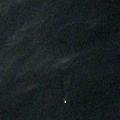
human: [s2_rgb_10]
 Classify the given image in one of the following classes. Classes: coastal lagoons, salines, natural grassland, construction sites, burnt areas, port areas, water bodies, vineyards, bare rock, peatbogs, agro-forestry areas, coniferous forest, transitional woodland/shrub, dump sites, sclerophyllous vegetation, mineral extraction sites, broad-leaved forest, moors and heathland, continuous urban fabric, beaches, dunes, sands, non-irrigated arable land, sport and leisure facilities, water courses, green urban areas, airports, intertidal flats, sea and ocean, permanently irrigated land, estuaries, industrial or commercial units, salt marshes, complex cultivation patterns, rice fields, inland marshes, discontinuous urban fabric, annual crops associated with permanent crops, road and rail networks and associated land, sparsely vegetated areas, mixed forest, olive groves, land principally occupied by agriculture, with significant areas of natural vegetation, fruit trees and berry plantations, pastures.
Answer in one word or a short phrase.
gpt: water bodies